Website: crate-barrel
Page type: billing-address
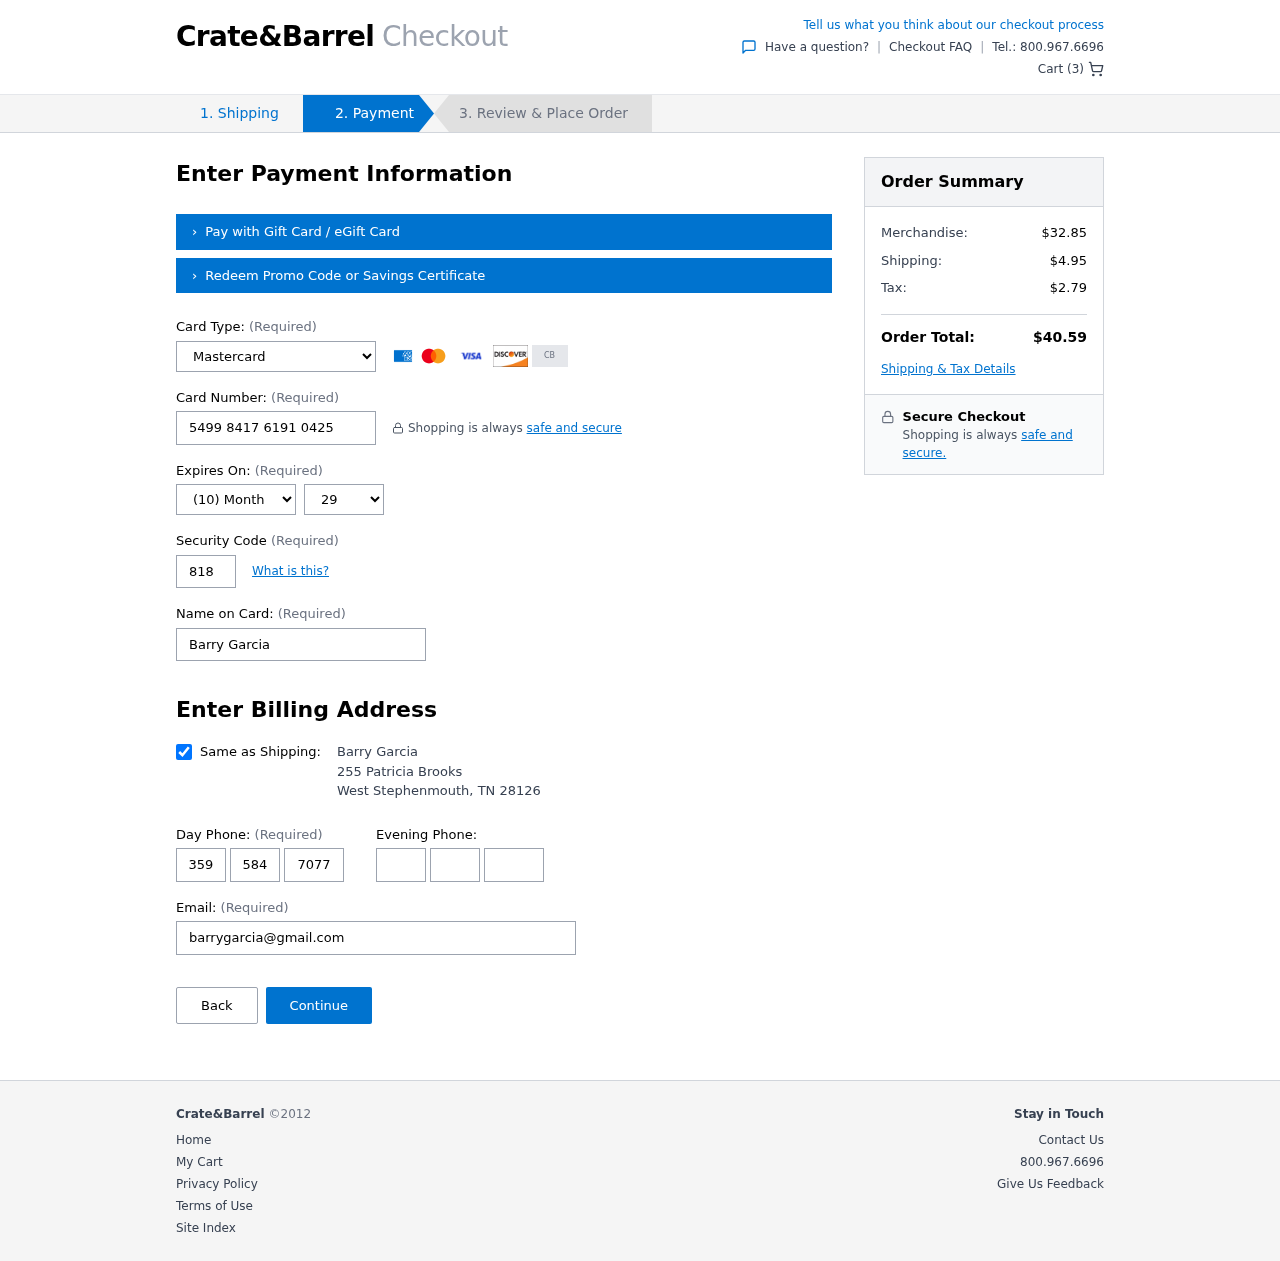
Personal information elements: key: PII_CARD_CVV
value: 818
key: PII_CARD_EXPIRY_MONTH
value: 10
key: PII_CARD_EXPIRY_YEAR
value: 29
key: PII_CARD_NUMBER
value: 5499 8417 6191 0425
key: PII_CARD_TYPE
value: Mastercard
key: PII_CITY
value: West Stephenmouth
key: PII_EMAIL
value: barrygarcia@gmail.com
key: PII_FULLNAME
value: Barry Garcia
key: PII_PHONE_AREA
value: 359
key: PII_PHONE_PREFIX
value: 584
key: PII_PHONE_SUFFIX
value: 7077
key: PII_POSTCODE
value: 28126
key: PII_STATE_ABBR
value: TN
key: PII_STREET
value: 255 Patricia Brooks
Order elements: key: ORDER_NUM_ITEMS
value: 3
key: ORDER_SUBTOTAL
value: $32.85
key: ORDER_SHIPPING_COST
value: $4.95
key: ORDER_TAX
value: $2.79
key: ORDER_TOTAL
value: $40.59